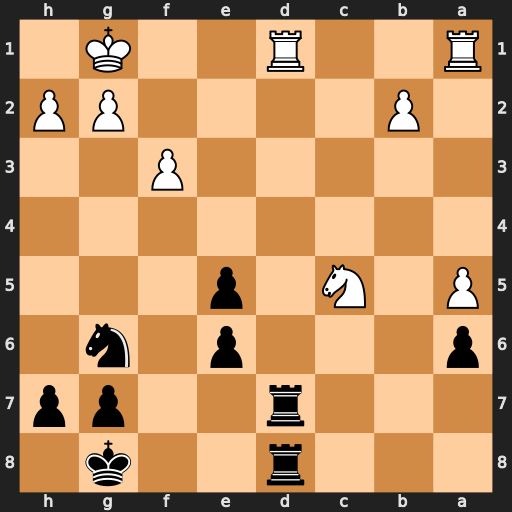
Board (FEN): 3r2k1/3r2pp/p3p1n1/P1N1p3/8/5P2/1P4PP/R2R2K1
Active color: b
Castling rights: -
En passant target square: -
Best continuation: Rxd1+ Rxd1 Rxd1+